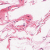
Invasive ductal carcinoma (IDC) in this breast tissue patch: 0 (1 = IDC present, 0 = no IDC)